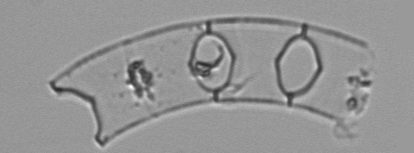
Label: Eucampia